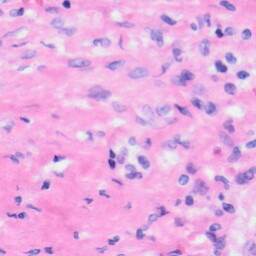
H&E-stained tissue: Liver